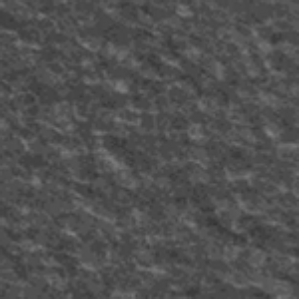
Label: frost